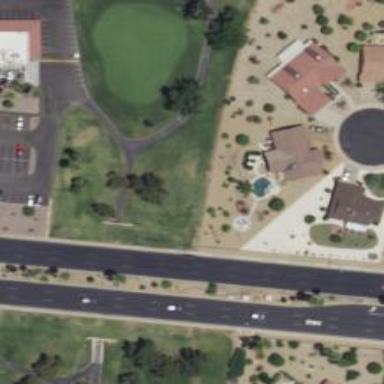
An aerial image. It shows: Rough grass area on golf course.